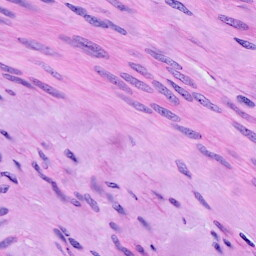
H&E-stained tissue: Cervix